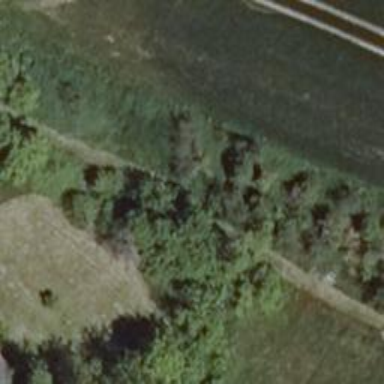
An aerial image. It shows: Grassy path.